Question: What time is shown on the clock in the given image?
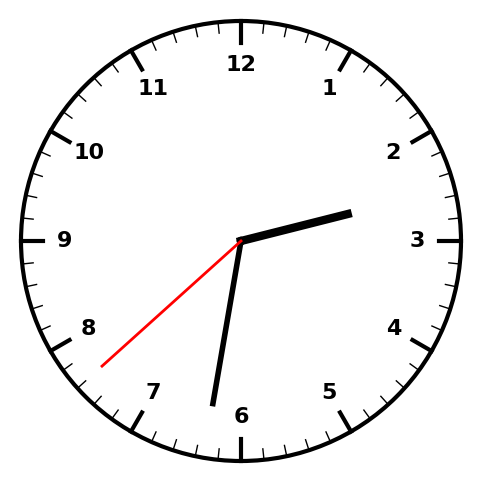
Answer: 02:31:38